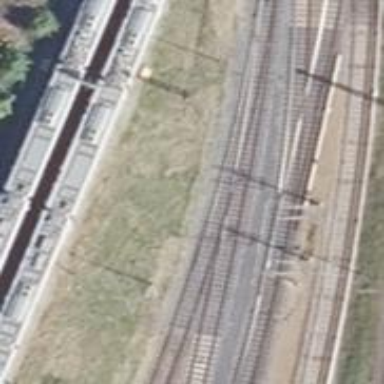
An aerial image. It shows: Railway switch.